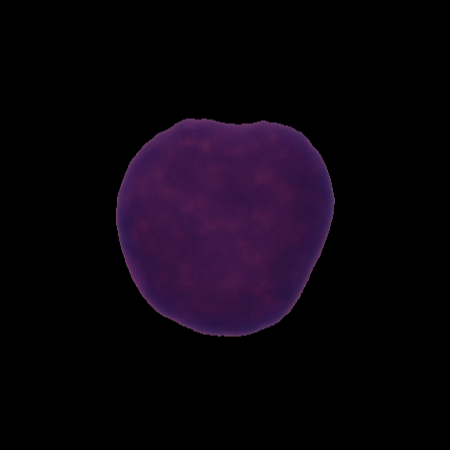
Label: healthy